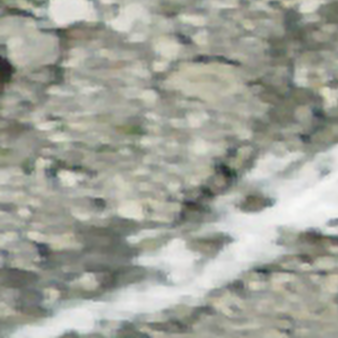
Label: other